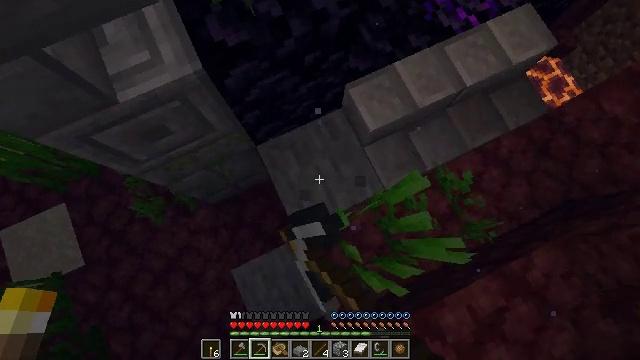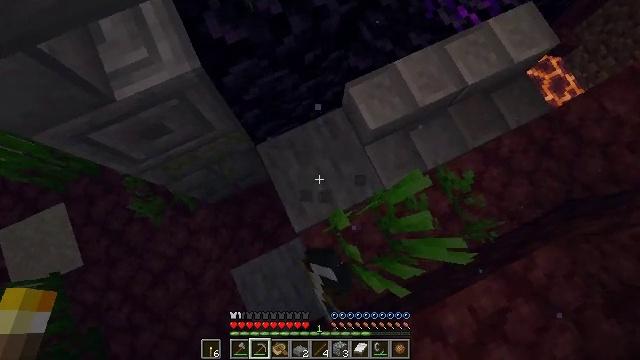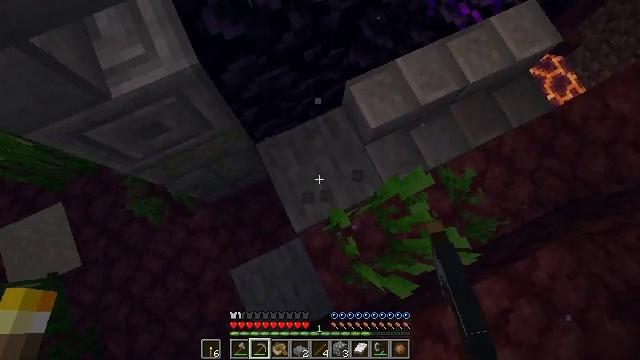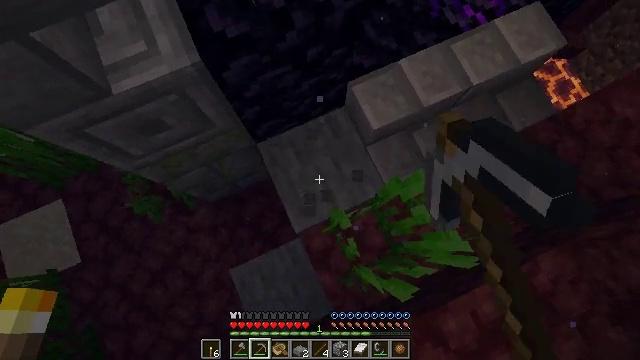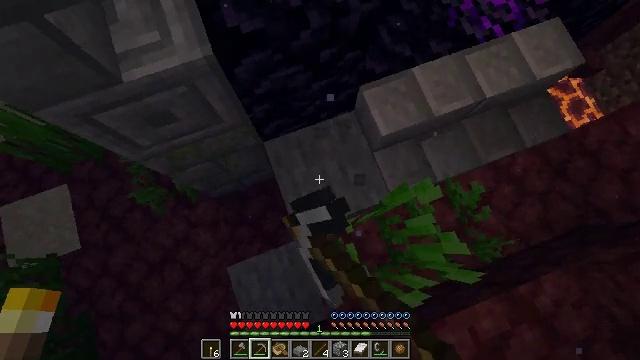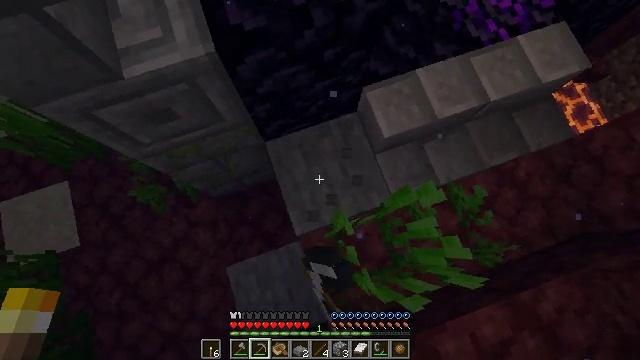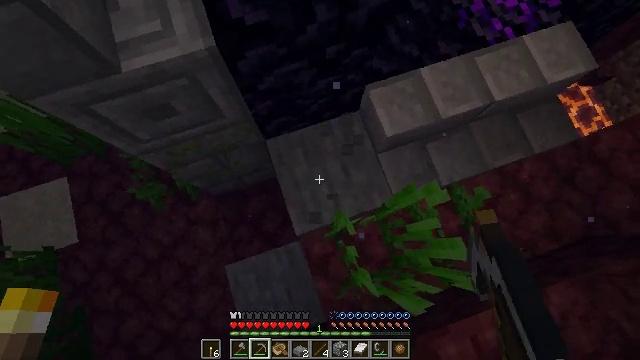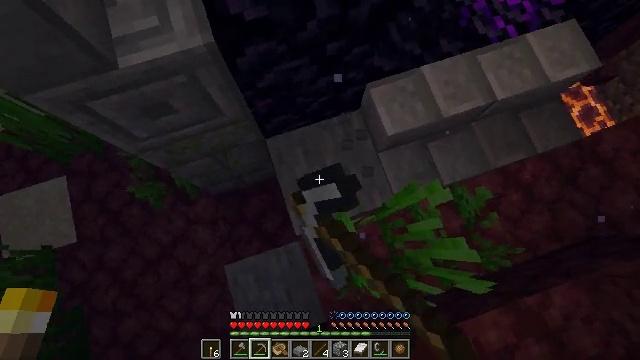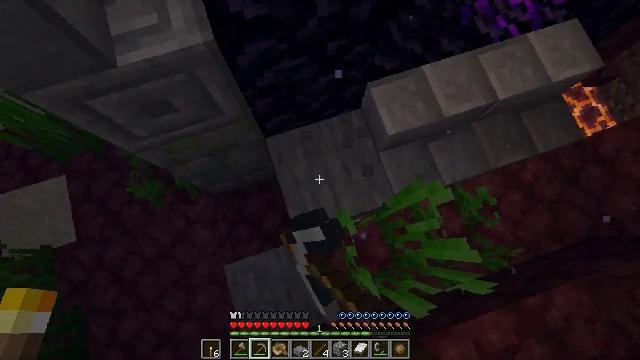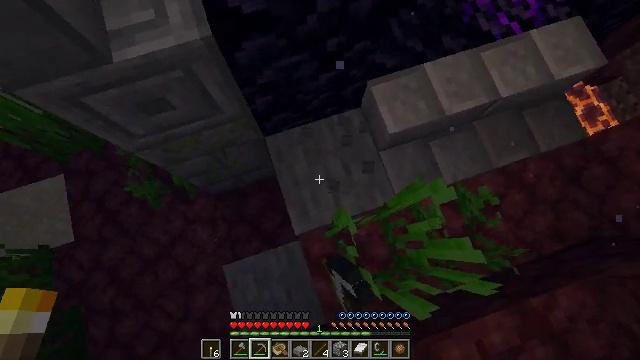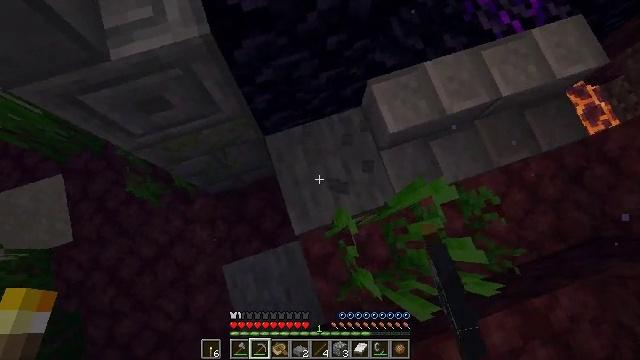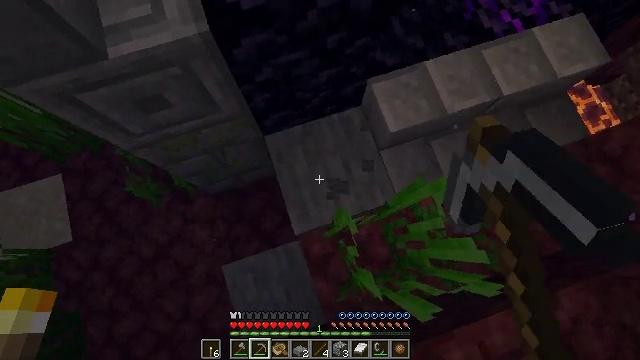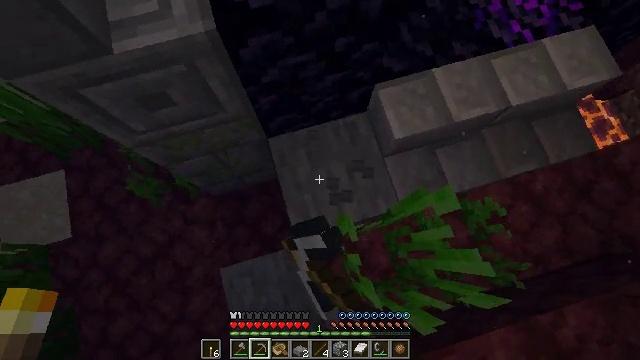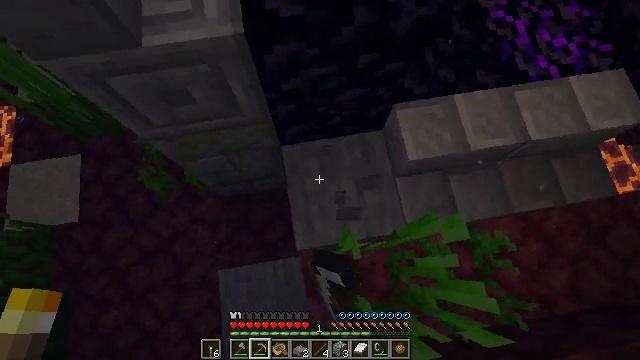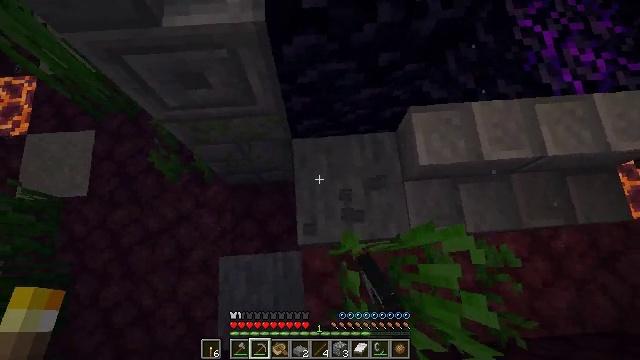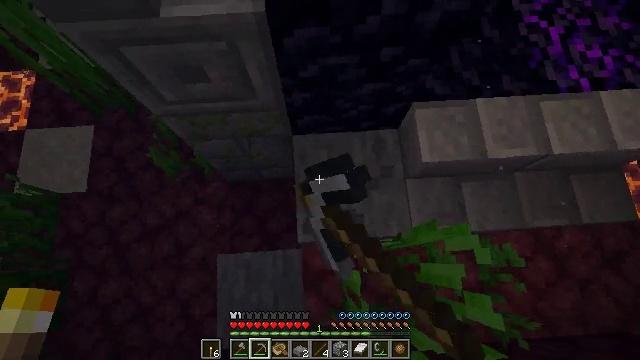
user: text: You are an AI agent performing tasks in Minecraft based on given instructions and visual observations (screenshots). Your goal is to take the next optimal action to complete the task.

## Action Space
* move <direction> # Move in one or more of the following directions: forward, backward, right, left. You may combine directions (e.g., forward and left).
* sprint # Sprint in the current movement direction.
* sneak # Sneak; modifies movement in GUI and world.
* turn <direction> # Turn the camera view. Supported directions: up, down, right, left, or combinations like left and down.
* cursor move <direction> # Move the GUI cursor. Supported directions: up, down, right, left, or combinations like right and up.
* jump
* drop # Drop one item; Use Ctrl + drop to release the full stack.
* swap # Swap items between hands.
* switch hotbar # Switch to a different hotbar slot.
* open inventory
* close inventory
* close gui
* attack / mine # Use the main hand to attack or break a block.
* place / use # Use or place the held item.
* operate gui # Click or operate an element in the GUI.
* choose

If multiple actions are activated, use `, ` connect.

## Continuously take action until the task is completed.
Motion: motion action
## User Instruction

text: Gather stone slabs for reuse.
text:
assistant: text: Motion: attack / mine
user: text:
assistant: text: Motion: attack / mine
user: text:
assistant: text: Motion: attack / mine
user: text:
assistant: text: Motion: turn left, attack / mine
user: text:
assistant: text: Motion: turn left, attack / mine
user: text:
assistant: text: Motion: attack / mine
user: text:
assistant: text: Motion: attack / mine
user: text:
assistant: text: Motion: attack / mine
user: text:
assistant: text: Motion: attack / mine
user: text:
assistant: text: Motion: attack / mine
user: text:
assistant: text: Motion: attack / mine
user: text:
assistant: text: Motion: turn left and up, attack / mine
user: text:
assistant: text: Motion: turn left and up, attack / mine
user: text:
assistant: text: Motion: turn left, attack / mine
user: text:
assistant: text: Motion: attack / mine
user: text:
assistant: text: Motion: attack / mine
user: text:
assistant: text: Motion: attack / mine
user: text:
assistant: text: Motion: attack / mine
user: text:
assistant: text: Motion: attack / mine
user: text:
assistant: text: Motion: attack / mine
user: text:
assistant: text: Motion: attack / mine
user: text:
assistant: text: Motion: attack / mine
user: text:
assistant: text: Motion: turn right, attack / mine
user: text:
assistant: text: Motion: attack / mine
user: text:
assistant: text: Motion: attack / mine
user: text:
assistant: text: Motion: attack / mine
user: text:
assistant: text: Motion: attack / mine
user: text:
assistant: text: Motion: attack / mine
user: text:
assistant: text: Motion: attack / mine
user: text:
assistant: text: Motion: attack / mine